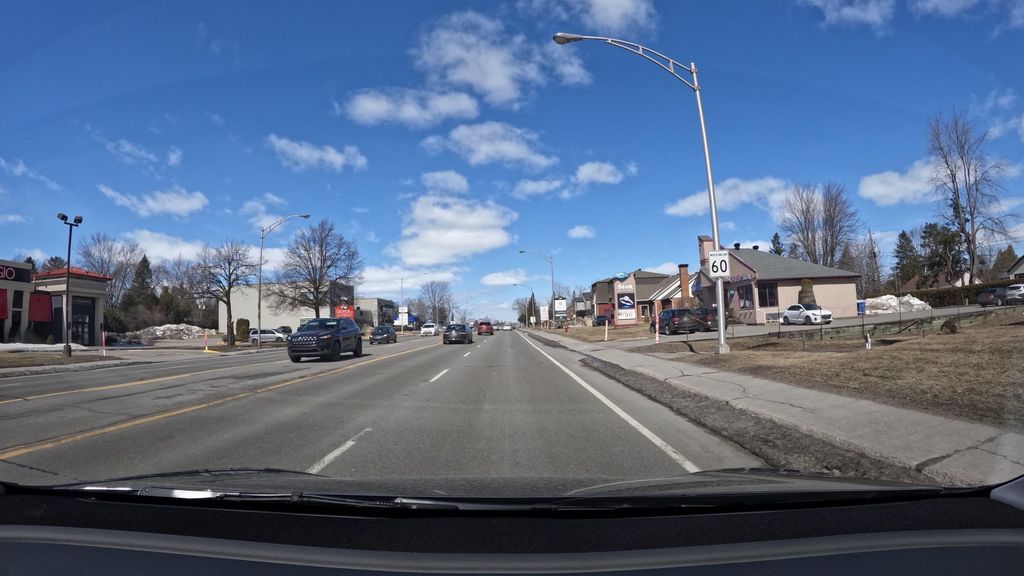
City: montreal